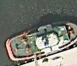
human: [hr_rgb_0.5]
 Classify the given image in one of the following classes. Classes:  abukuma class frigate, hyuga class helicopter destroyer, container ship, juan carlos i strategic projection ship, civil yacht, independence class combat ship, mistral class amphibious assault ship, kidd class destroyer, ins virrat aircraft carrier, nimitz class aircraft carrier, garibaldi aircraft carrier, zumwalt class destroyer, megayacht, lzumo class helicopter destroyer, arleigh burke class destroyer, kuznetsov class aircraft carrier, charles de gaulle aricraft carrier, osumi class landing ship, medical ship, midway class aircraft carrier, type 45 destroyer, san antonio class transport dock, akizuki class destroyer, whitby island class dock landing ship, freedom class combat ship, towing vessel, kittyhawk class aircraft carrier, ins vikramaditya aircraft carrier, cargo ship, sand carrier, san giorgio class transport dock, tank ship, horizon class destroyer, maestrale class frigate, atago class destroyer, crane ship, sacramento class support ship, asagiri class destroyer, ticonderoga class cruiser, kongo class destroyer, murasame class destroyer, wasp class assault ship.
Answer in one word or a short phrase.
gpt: Towing vessel